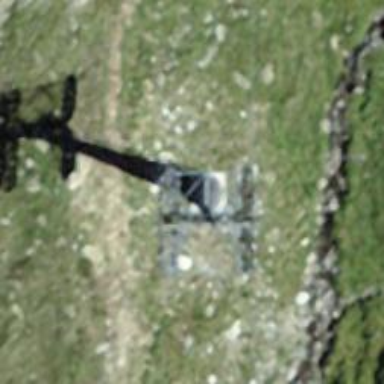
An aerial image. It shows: Pylon for aerialway.